Milling tool wear sample.
Tool blade image: 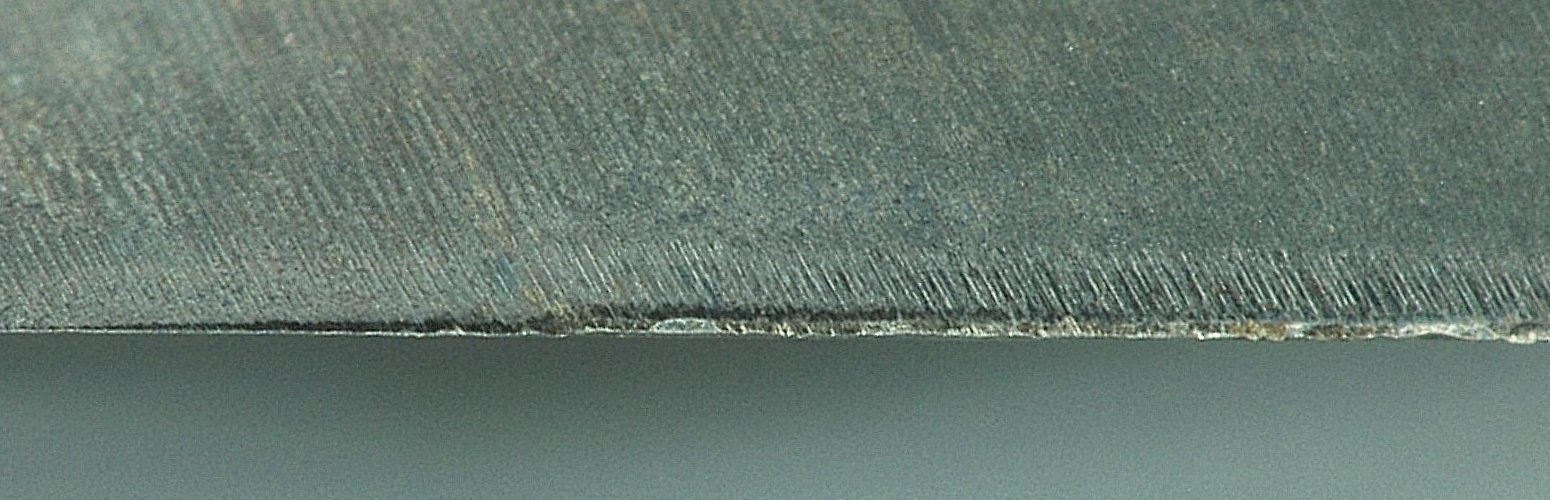
Chip image: 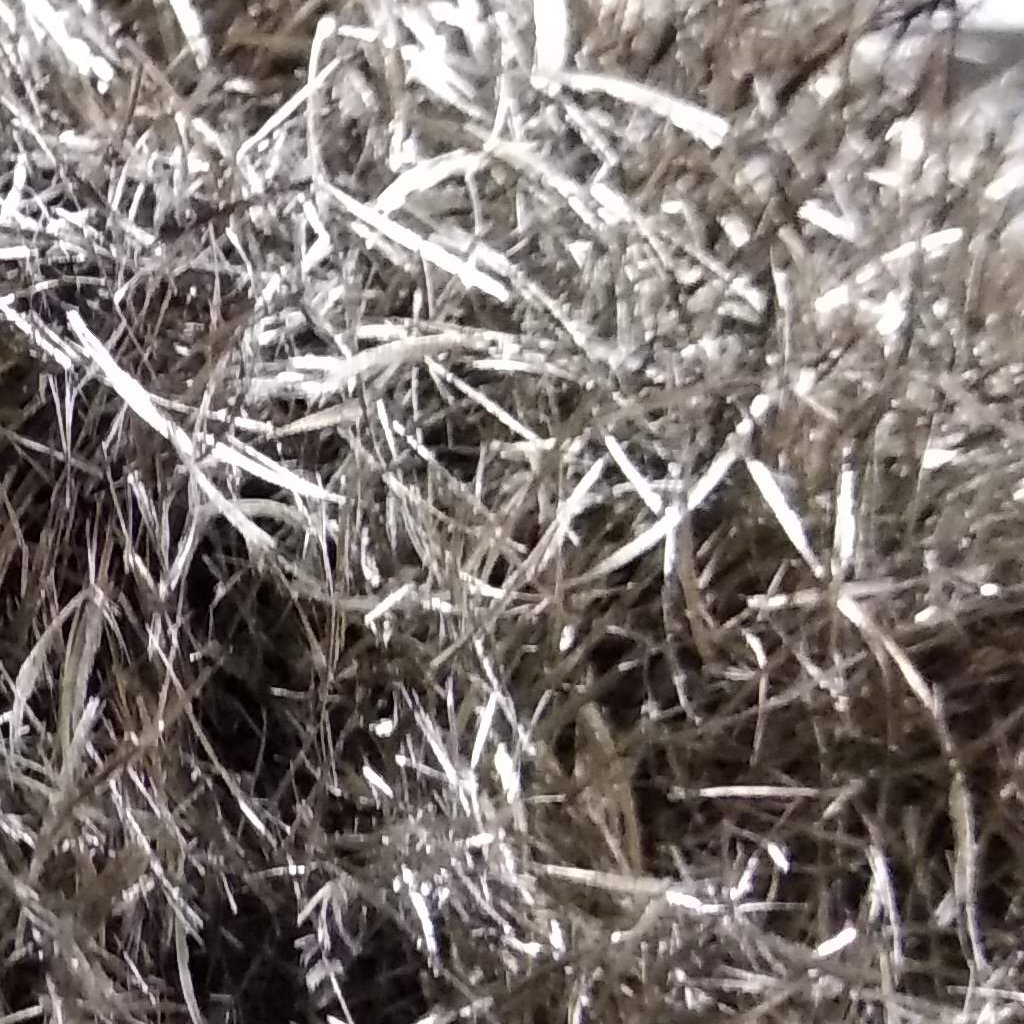
Workpiece image: 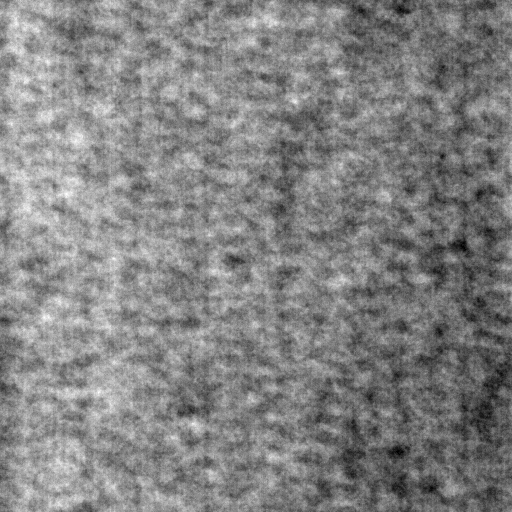
Tool wear state: sharp
Gaps: 7.16
Flank wear: 58.45
Overhang: 3.73
Force-signal Mel-spectrograms (X, Y, Z axes): 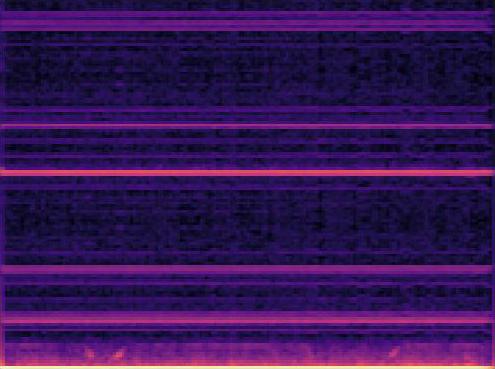 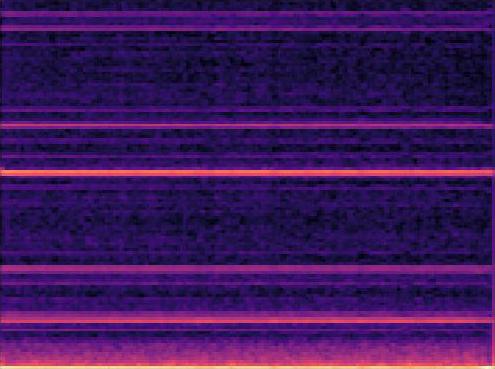 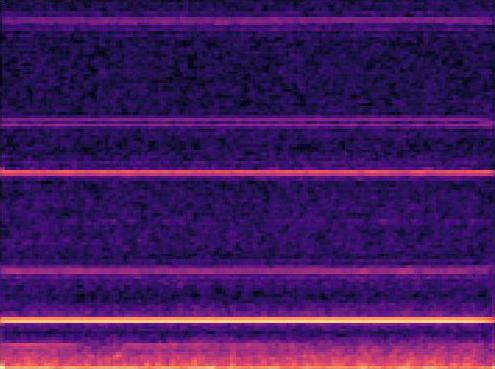
Force-signal scalograms (X, Y, Z axes): 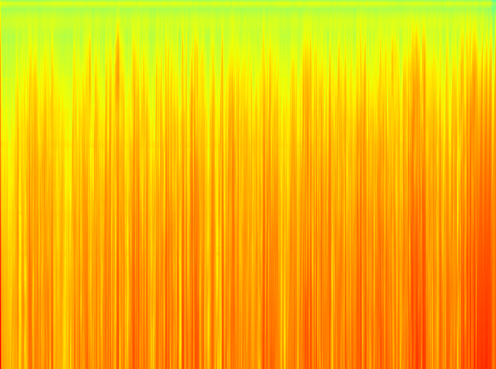 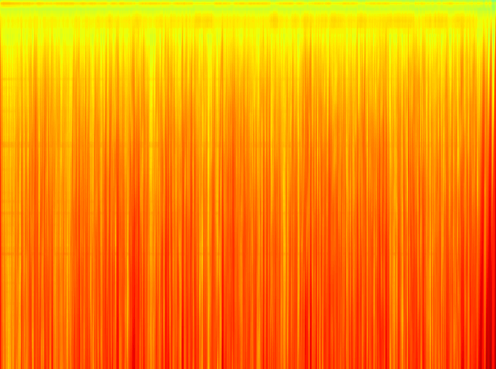 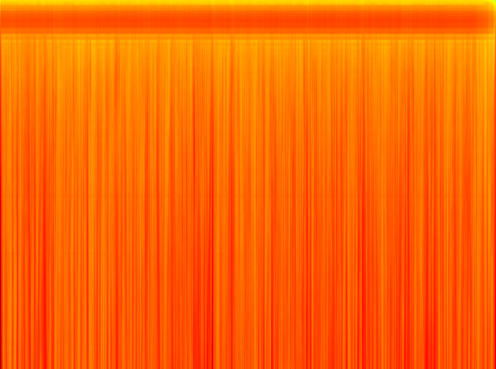
Force phase: steady_state_stabilization_wear